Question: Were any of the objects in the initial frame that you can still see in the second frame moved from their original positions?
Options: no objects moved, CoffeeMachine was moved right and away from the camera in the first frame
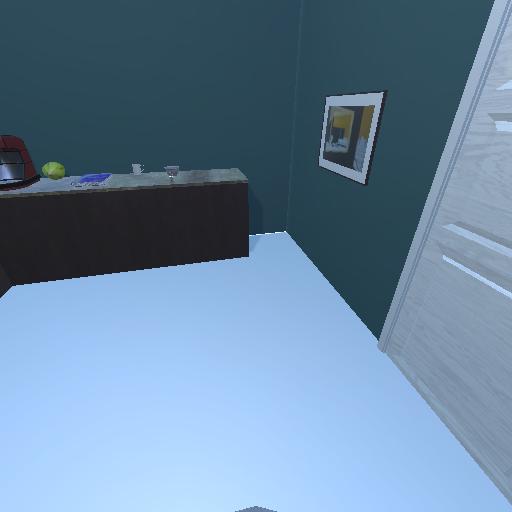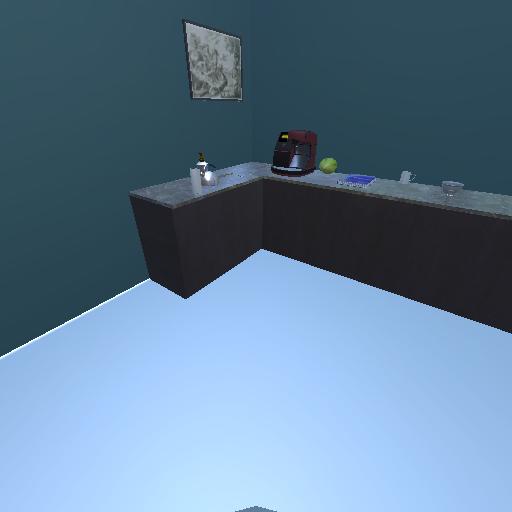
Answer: no objects moved